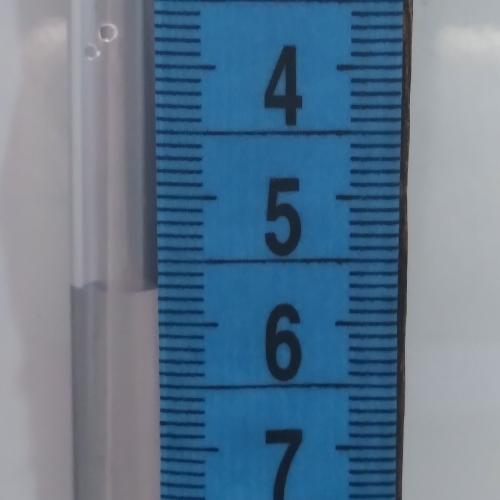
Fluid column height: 5.7 cm